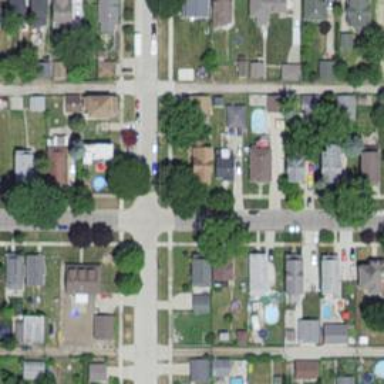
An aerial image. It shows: Residential road with separate sidewalk.